Question: I am making a invoice system in Visual Basic 2010 and i am stuck here
Here is my code
'''
Private Sub btnDelete_Click(ByVal sender As System.Object, ByVal e As System.EventArgs) Handles btnDelete.Click
For Each row As DataGridViewRow In datagrid.SelectedRows
Dim selectedindex As String = datagrid.CurrentRow.Cells(0).Value.ToString()
datagrid.Rows.Remove(row)
If conn.State = ConnectionState.Closed Then
conn.Open()
End If
Dim sql = "DELETE FROM sales WHERE InvoiceNo='" & txtInvoiceNo.Text & "' and id='" & selectedindex & "'"
Dim cmd As New MySqlCommand(sql, conn)
Dim reader As MySqlDataReader = cmd.ExecuteReader
If reader.Read() Then
End If
conn.Close()
reader.Close()
Next
End Sub
'''
This code is not working well please have a look to my invoice screen shot and suggest me a better code
When i try to delete the selected row the code does not work and if any one can tell me i can delete multiple selected rows? they are deleted from the datagrid but not from database

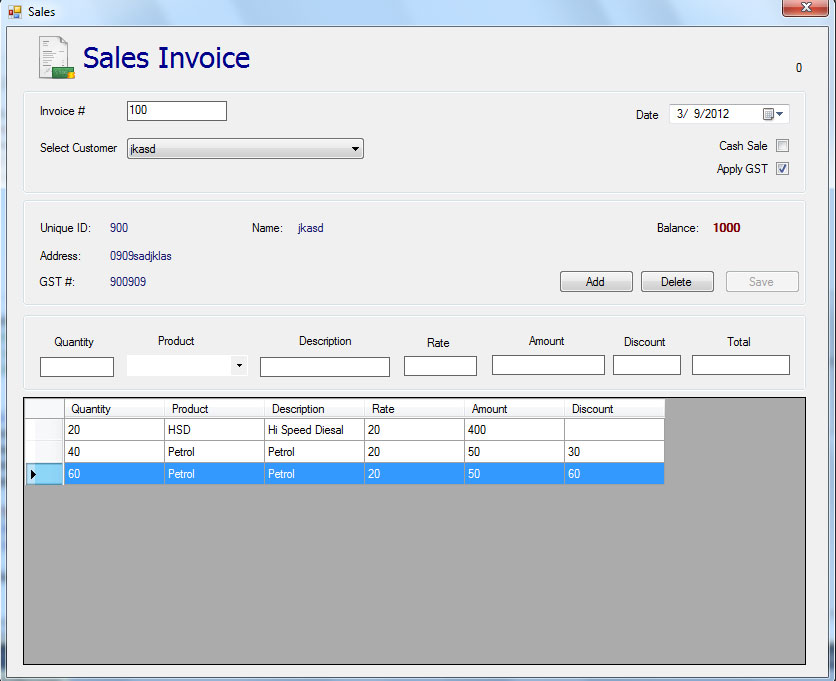
Answer: Try this:
'''
Private Sub btnDelete_Click(ByVal sender As System.Object, ByVal e As System.EventArgs) Handles btnDelete.Click
Using cn As New MySqlConnection("Connection string here"), _
cmd As New MySqlCommand("DELETE sales WHERE InvoiceNo= ?InvoiceNo and id= ?id", cn)
cmd.Parameters.Add("?InvoiceNo", MySqlDbTypes.VarChar, 10).Value = txtInvoiceNo.Text
cmd.Parameters.Add("?id", MySqlDbTypes.Int32)
cn.Open()
For Each row As DataGridViewRow In datagrid.SelectedRows
cmd.Parameters(1).Value = row.Cells(0).Value
cmd.ExecuteNonQuery()
datagrid.Rows.Remove(row)
Next row
End Using
End Sub
'''
It looks like you're trying to save and re-use a single connection object, and just open it as needed. This is misguided: it breaks .Net's ability to do connection pooling. You really do want to create a new connection object for each place where you'll talk to the database. This also let's you do a better job making sure a connection is closed properly after a bad query. Finally, the use of query parameters will guard your app against sql injection attacks.